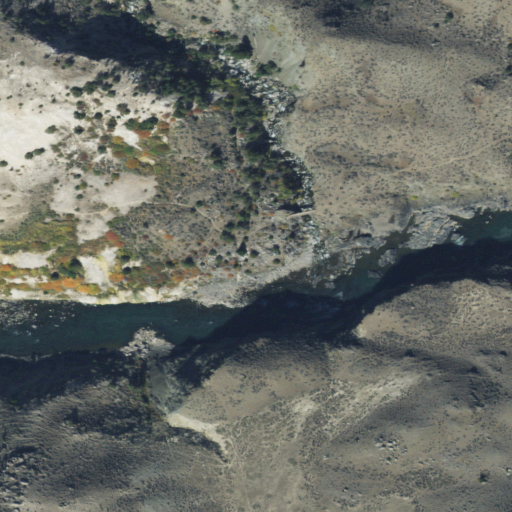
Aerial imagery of valley in Montana named Black Canyon of the Yellowstone containing shrub, open water, barren land, and grassland